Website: crate-barrel
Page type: customer-info-address
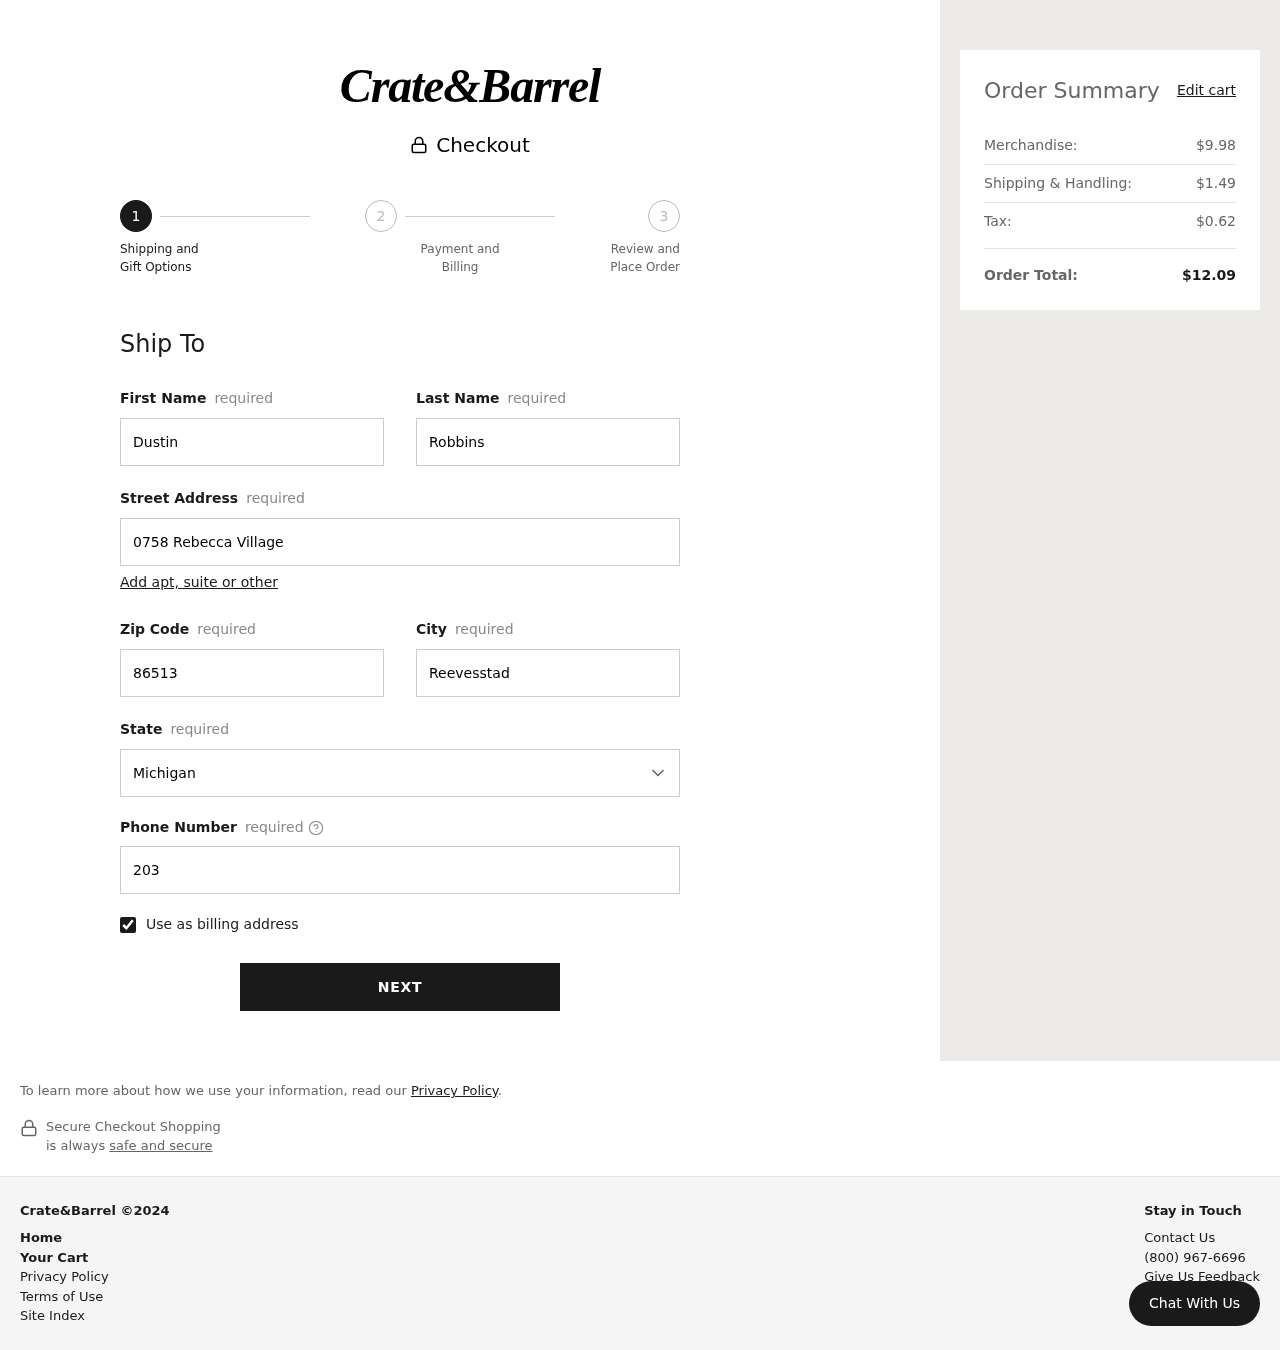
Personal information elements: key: PII_CITY
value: Reevesstad
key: PII_FIRSTNAME
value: Dustin
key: PII_LASTNAME
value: Robbins
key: PII_PHONE
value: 2033886750
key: PII_POSTCODE
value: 86513
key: PII_STATE
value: Michigan
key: PII_STREET
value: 0758 Rebecca Village
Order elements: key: ORDER_SUBTOTAL
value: $9.98
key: ORDER_SHIPPING_COST
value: $1.49
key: ORDER_TAX
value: $0.62
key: ORDER_TOTAL
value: $12.09